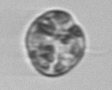
Label: Karenia